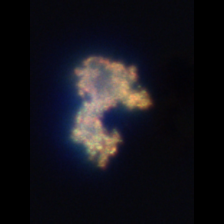
Taxon: Unknown_detritus
Group: Unknown